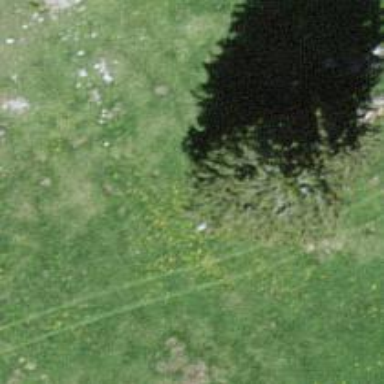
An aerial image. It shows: Needle-leaved tree in its natural environment.